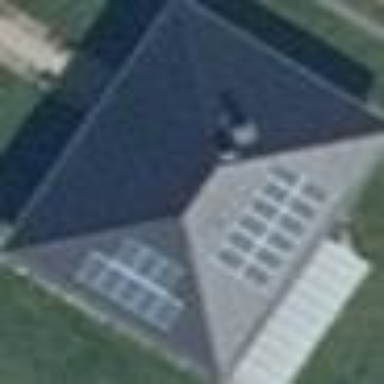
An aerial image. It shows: Simple house.